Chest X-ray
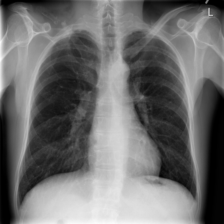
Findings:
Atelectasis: negative
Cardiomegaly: negative
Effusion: negative
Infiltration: positive
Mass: negative
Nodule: negative
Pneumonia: negative
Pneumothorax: negative
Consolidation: negative
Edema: negative
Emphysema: negative
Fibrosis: negative
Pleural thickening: positive
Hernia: negative